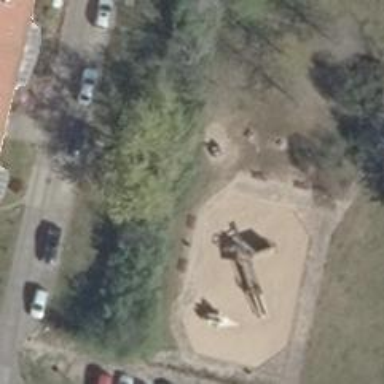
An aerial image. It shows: Playground structure.